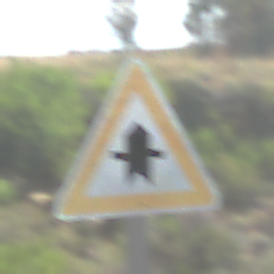
Verkehrszeichen: Vorfahrt
Umgebung: Outdoor, Nature
Tageszeit: Midday
Wetter: PartlyCloudy
Licht: Natural
Jahreszeit: NotSpecified
Kontrast: HighContrast